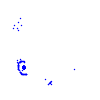
Particle: kaon